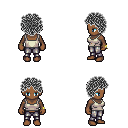
a pixel art fantasy rpg character, female body template, human, dark skin, white pirate shirt, metal pants, gray curly afro hairstyle, bracelets, four views (front, back, left, right), 2x2 character sprite sheet, small pixel art, hard edges, no anti-aliasing